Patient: sex M, age 66
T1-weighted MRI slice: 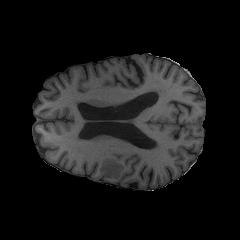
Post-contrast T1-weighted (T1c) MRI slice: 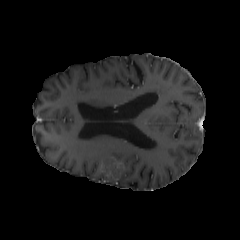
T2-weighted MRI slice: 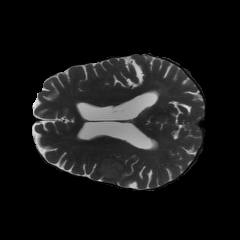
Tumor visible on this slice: yes
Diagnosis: Glioblastoma, IDH-wildtype
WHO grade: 4